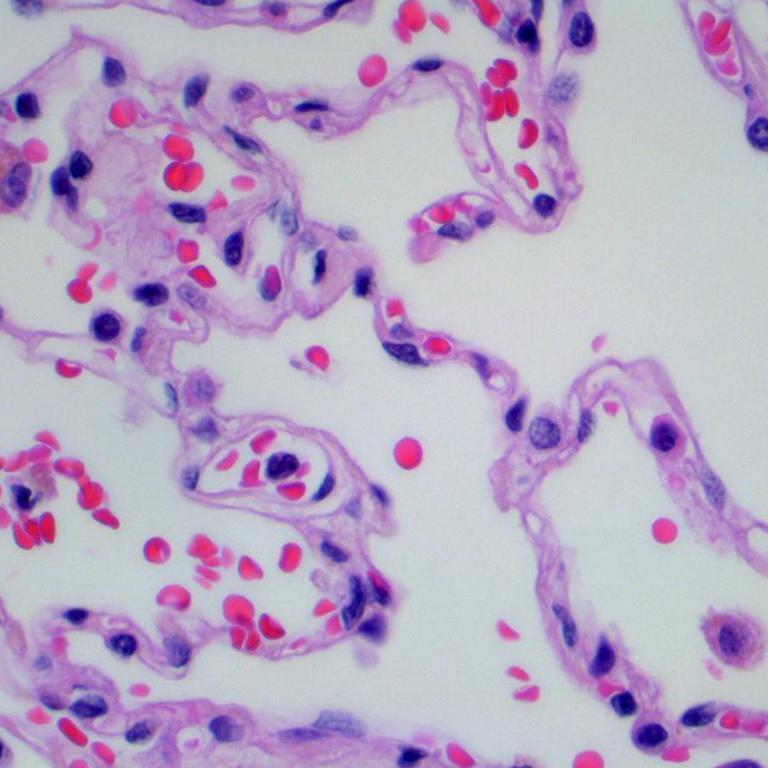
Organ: lung
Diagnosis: benign